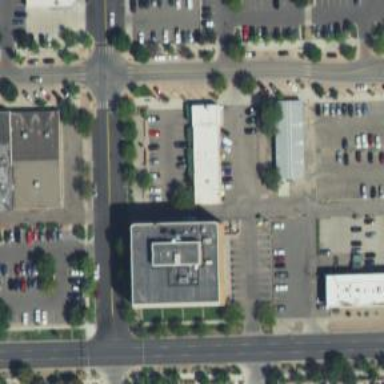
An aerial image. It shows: Parking space is available.